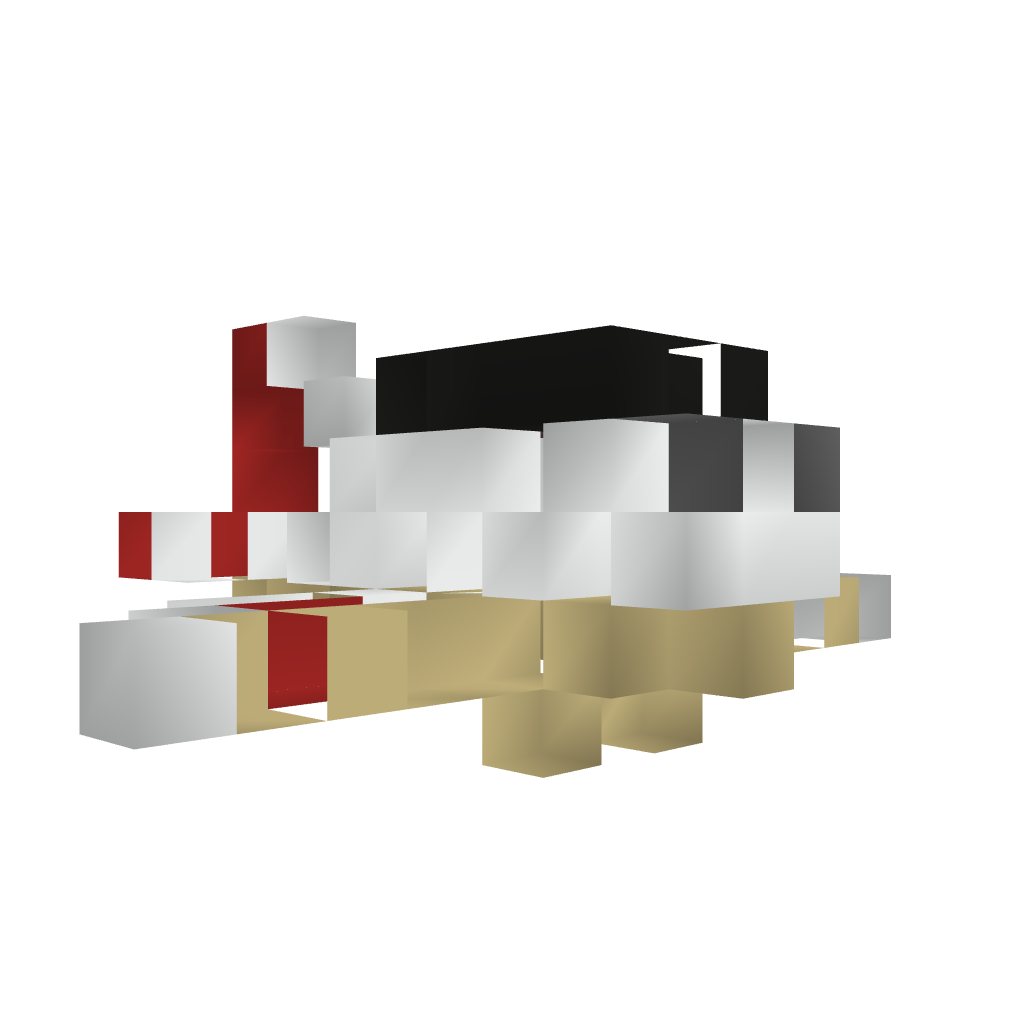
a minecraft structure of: Fighter Bf 109 A1